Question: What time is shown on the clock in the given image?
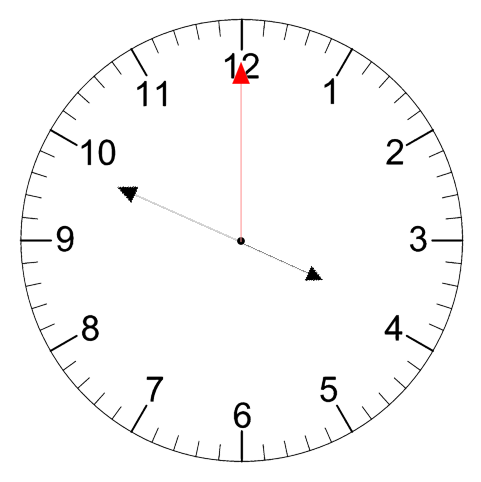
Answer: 03:49:00